Question: I have a dropdown menu that refuses to work in IE6/7
Should look like this (print in Firefox)

The CSS
'''
ul.menuSM li span {
width: 17px;
height: 35px;
float: left;
/*THIS IMAGE REPRESENTS THE RED ARROW NEXT TO THE LOGO*/
background:url(../nImg/subnav_btn.gif) no-repeat center top;
margin-left: 2px;
text-indent:3000px;
}
ul.menuSM li span.subhover {
background-position: center bottom;
cursor: pointer;
}
/*THE DROP DOWN MENU*/
ul.menuSM li ul.submenuSM {
list-style: none;
position: absolute;
/*TRIED ALSO with: *position:fixed; to hack ie6/7 but neither..*/
left: 0;
top: 32px;
background: #333;
margin: 0;
padding: 0;
display: none;
float: left;
width: 170px;
-moz-border-radius-bottomleft: 5px;
-moz-border-radius-bottomright: 5px;
-webkit-border-bottom-left-radius: 5px;
-webkit-border-bottom-right-radius: 5px;
border: 1px solid #111;
z-index: 1405;
}
'''
The source HTML (please note that there's no '<span>' here yet
'''
**<ul class="menuSM">
<li> <a href="#"><img src="../../nImg/logoMeliaGold.png" alt="" /></a>
<ul class="submenuSM">
<li><a href="http://es.solmelia.com/buscar/busqueda-avanzada.htm">Reservas</a></li>
<li><a href="http://es.solmelia.com/hoteles/ofertas.htm">Ofertas</a></li>
<li><a href="http://es.solmelia.com/hoteles">Destinos</a></li>
<li><a href="http://es.solmelia.com/hoteles/msm">Eventos y reuniones</a></li>
<li><a href="http://es.solmelia.com/nFamilias/jsp/C_Home.jsp">Familias</a></li>
</ul>
</li>
</ul>**
'''
Some JS That appends the because i can't edit the HTML source :(
'''
<script type="text/javascript">
$(document).ready(function(){
$("ul.submenuSM").parent().append("<span></span>");
/* And this shows the dropdow but i tried also setting in the CSS display:block so i don't depend of javaScript and still can't see the dropdown */
$("ul.menuSM li span").click(function() {
$(this).parent().find("ul.submenuSM").slideDown('fast').show();
$(this).parent().hover(function() {
}, function(){
$(this).parent().find("ul.submenuSM").slideUp('slow');
});
}).hover(function() {
$(this).addClass("subhover");
}, function(){
$(this).removeClass("subhover");
});
});
</script>
'''
The Final HTML
'''
<ul class="menuSM">
<li> <a href="#"><img src="../../nImg/logoMeliaGold.png" alt="" /></a><span></span>
<ul class="submenuSM">
<li><a href="http://es.solmelia.com/buscar/busqueda-avanzada.htm">Reservas</a></li>
<li><a href="http://es.solmelia.com/hoteles/ofertas.htm">Ofertas</a></li>
<li><a href="http://es.solmelia.com/hoteles">Destinos</a></li>
<li><a href="http://es.solmelia.com/hoteles/msm">Eventos y reuniones</a></li>
<li><a href="http://es.solmelia.com/nFamilias/jsp/C_Home.jsp">Familias</a></li>
</ul>
</li>
</ul>
'''
Some CSS that loads the arrow
Any idea what i'm missing?
PS: it works in IE8
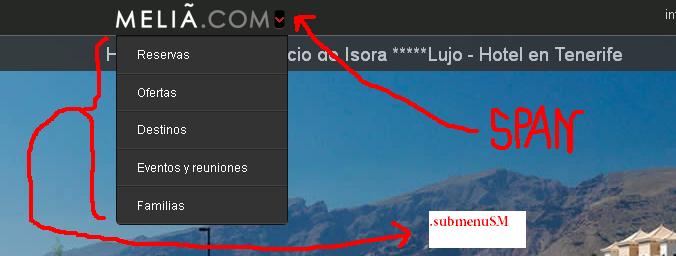
Answer: Solved with:
'''
*+html div{
z-index:1400;
}
*+html .conFranjaHomeGold{
z-index:1 !important;
}
'''
It was another module's problem..